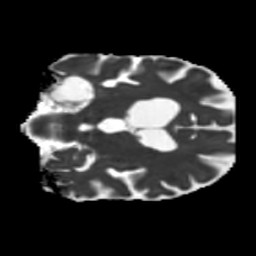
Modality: MD
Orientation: coronal
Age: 75
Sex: male
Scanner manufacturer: siemens
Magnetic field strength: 3 T
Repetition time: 5.25 s
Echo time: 0.08 s